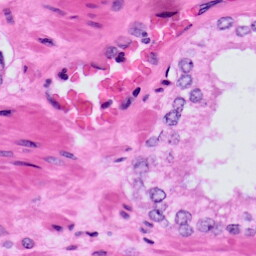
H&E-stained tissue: Prostate